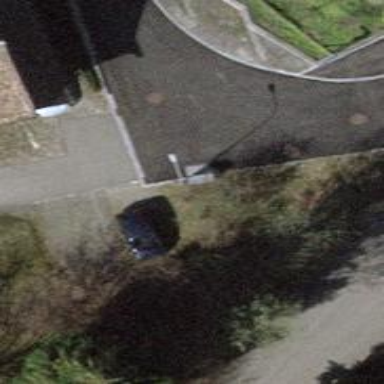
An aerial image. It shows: Street cabinet meant for power infrastructure.